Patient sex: F
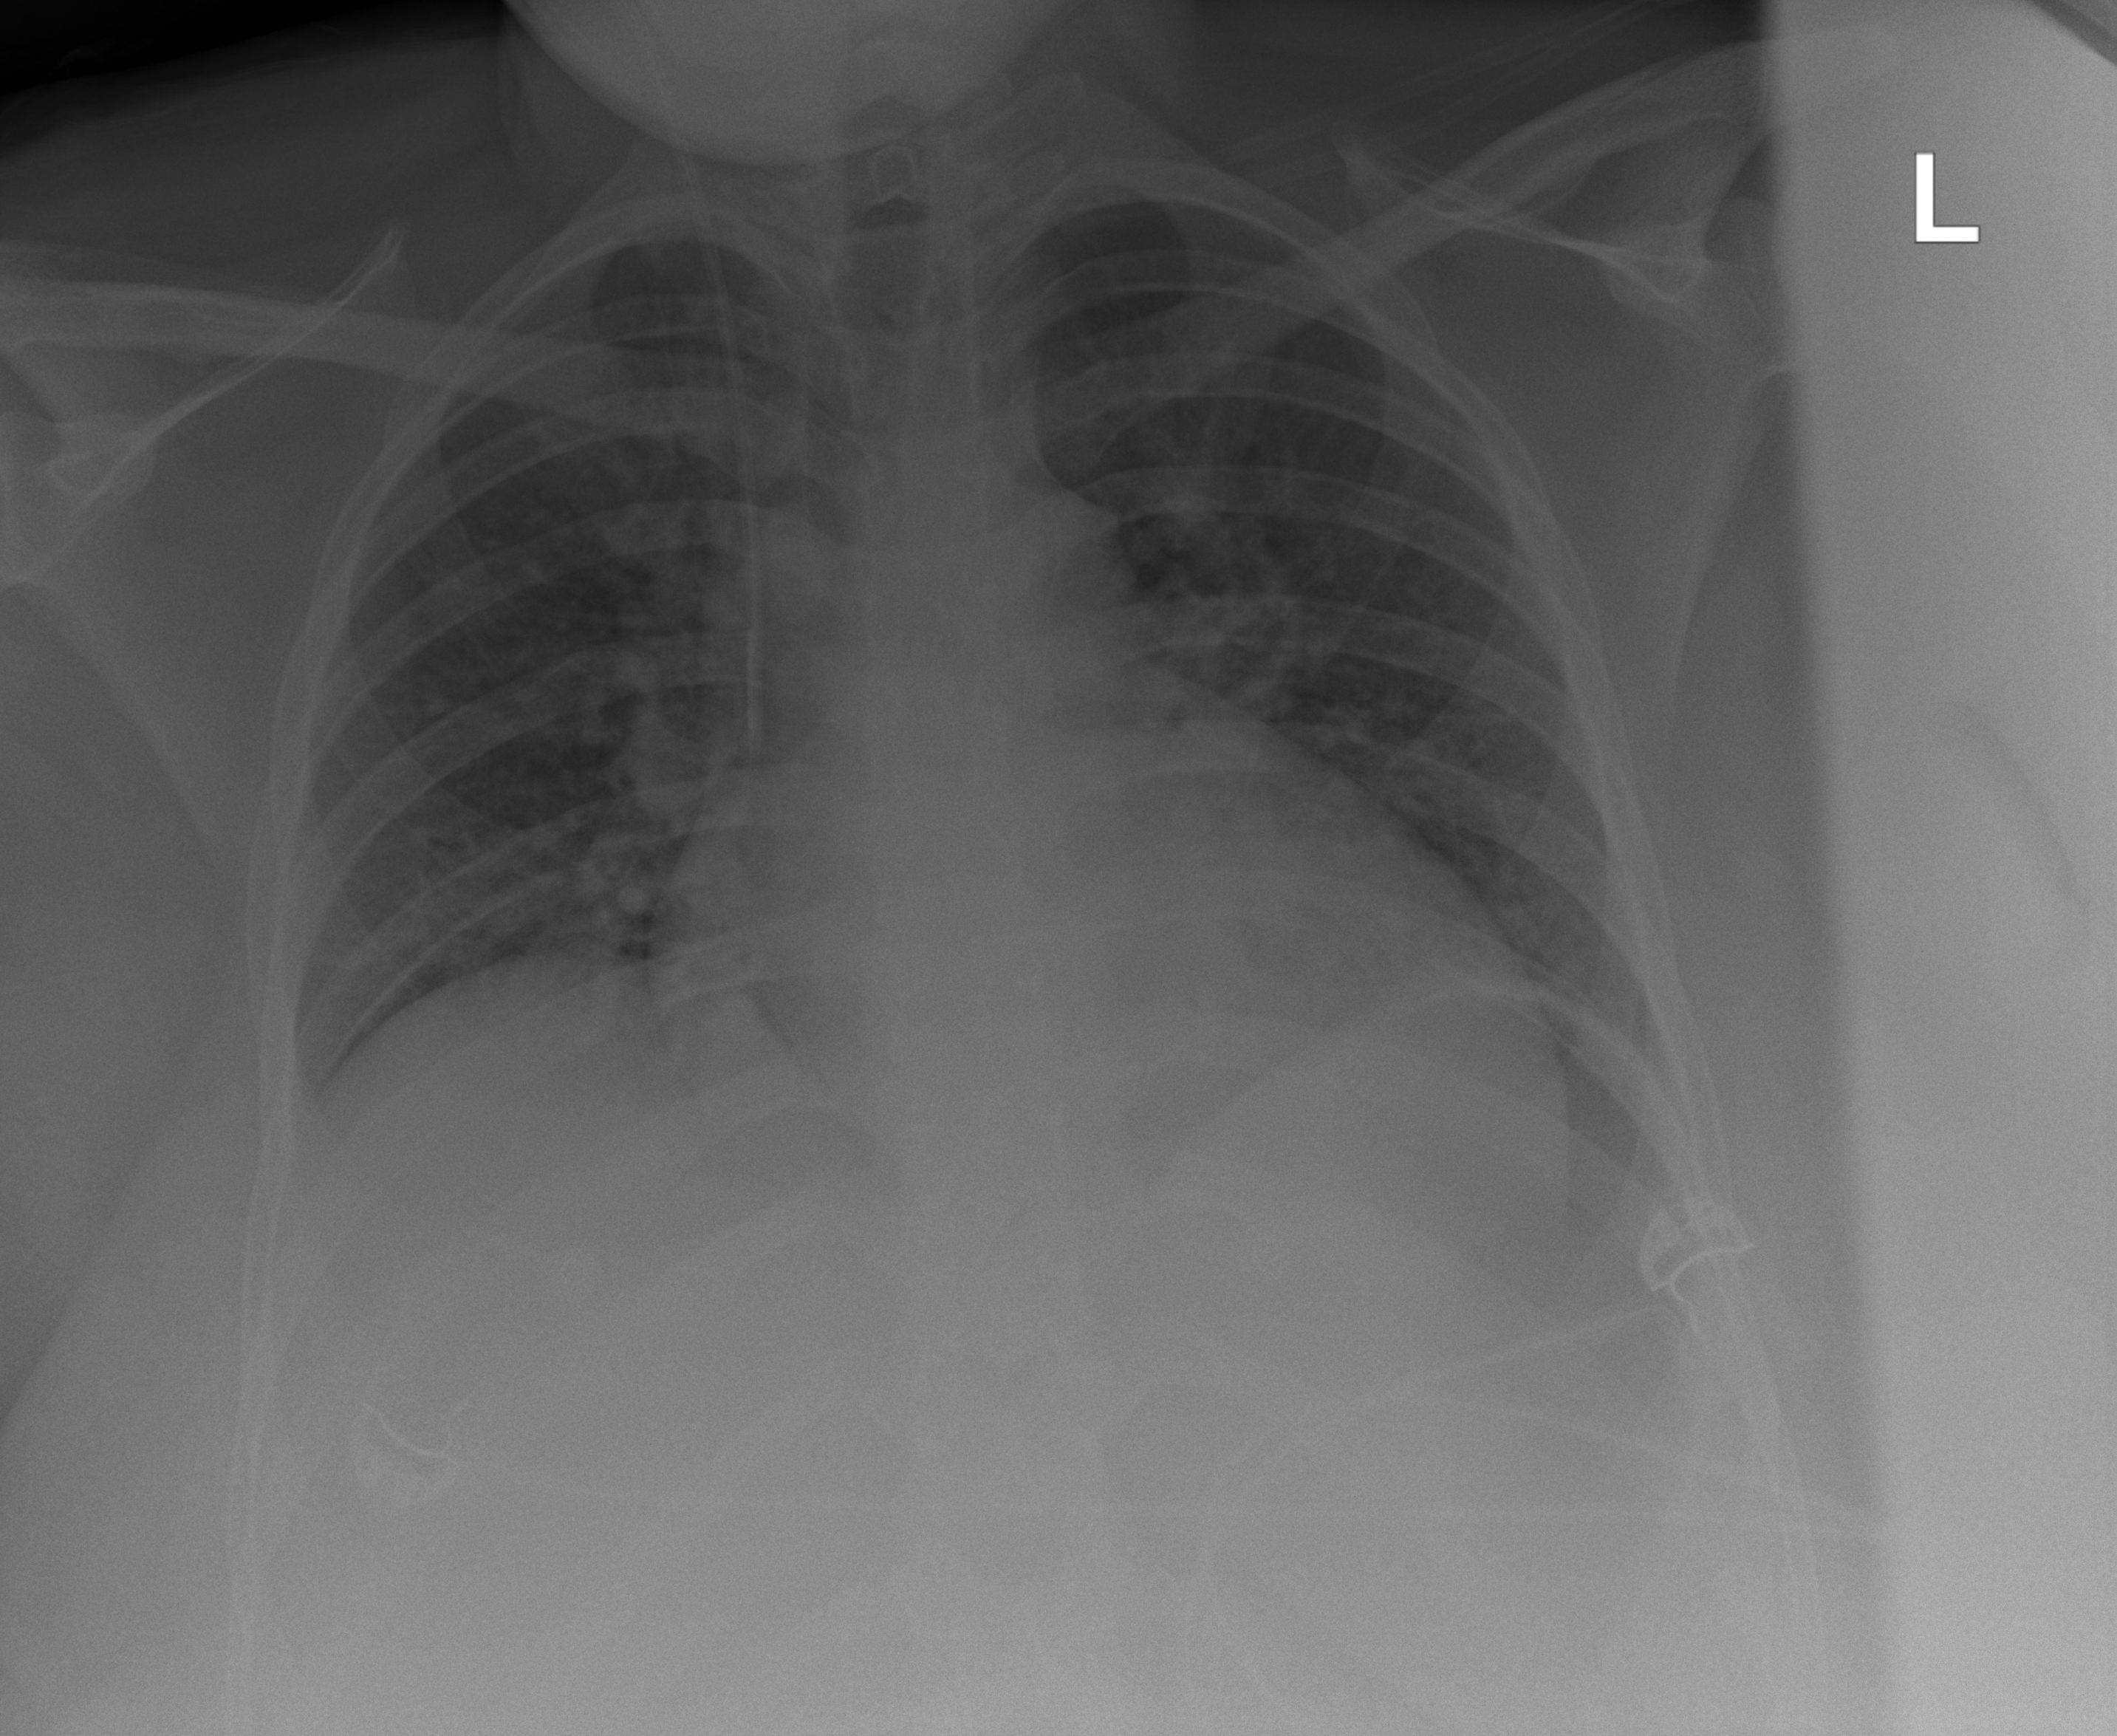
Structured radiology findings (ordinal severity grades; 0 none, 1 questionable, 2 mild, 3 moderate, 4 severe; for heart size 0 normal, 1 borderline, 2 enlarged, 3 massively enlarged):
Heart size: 3
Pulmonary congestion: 2
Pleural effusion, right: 0
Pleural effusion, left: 0
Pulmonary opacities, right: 2
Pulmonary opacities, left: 2
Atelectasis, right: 0
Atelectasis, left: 0